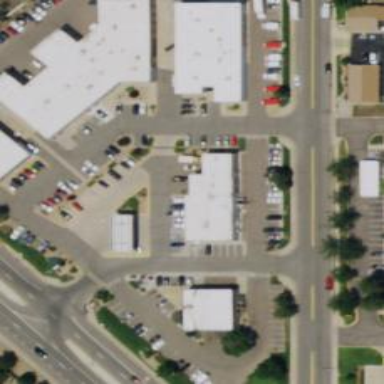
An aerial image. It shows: Convenience shop.